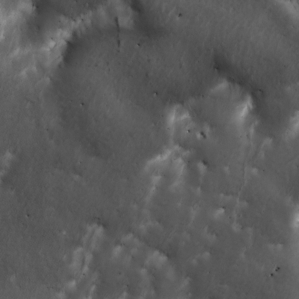
Label: non_frost